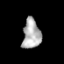
Tissue: prostate
Cell type: T cells
Senescence score: 0.3433
Nuclear area (px): 523
Mean DAPI intensity: 176.076